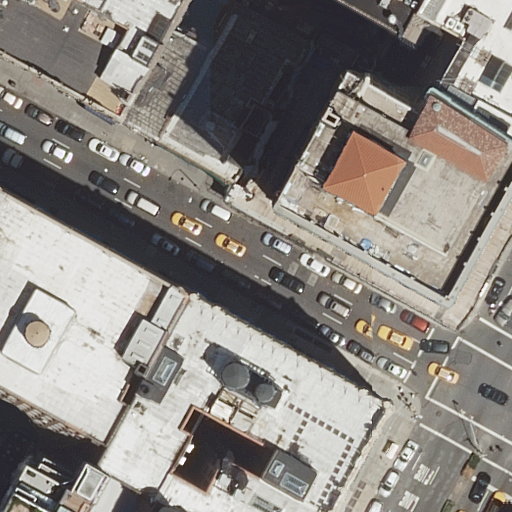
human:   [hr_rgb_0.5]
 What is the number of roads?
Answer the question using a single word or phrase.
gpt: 4

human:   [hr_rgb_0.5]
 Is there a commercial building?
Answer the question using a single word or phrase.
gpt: no

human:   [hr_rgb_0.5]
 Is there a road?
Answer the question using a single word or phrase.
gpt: yes

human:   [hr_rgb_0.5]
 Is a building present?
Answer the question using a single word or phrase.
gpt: yes

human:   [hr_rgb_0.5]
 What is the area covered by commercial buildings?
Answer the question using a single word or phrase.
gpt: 0m2

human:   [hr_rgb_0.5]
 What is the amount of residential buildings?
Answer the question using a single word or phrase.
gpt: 12

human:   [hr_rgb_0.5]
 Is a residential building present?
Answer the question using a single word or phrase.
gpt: yes

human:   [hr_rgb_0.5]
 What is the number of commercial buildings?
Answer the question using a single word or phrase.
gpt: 0

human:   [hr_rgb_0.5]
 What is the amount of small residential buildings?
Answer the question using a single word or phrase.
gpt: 5

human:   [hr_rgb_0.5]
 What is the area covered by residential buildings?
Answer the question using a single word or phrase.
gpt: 3104m2

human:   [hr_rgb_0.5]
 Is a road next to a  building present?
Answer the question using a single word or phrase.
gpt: yes

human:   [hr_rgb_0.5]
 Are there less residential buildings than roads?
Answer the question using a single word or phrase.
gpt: no

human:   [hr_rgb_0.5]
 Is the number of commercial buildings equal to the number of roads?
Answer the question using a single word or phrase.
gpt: no

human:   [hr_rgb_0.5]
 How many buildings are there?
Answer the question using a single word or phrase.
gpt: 12

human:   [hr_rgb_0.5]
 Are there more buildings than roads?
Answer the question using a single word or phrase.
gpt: yes

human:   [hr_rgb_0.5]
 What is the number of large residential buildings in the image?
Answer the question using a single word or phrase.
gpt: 3

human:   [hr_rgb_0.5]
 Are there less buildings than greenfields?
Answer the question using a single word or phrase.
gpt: no

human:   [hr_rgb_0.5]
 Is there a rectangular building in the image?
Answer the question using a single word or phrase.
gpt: yes

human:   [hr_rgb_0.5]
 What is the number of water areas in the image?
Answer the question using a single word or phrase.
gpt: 0

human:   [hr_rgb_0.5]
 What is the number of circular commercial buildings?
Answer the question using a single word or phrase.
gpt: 0

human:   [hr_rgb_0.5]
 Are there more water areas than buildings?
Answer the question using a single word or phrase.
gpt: no

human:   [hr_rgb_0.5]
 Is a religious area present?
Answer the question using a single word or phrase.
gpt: no

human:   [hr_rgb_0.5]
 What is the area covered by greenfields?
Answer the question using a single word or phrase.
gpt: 0m2

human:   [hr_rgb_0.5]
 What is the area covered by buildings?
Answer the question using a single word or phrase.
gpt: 3104m2

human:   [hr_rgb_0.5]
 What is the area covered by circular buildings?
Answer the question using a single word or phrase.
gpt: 0m2

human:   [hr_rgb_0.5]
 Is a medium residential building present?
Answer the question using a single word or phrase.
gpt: yes

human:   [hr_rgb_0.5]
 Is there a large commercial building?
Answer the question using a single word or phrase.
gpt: no

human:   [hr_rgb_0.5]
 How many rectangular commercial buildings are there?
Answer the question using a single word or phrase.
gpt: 0

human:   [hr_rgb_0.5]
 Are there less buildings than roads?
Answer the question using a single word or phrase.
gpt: no

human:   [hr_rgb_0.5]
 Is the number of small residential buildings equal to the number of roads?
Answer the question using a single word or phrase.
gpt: no

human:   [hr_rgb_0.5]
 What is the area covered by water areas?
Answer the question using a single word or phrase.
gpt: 0m2

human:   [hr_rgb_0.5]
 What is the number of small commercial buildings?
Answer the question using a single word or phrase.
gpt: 0

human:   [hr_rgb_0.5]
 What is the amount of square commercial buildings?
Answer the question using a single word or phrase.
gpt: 0

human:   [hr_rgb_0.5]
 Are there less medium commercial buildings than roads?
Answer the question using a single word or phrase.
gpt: yes

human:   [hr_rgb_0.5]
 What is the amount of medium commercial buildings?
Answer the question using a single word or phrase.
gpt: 0

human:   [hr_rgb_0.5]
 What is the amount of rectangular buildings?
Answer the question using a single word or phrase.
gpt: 11

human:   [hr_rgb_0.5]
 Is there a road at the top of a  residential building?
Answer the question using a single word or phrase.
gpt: yes

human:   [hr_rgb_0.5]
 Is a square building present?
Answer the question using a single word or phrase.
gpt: no

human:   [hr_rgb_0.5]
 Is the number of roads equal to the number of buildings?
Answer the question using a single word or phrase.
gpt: no

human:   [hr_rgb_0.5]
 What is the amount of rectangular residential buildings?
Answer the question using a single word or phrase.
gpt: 11

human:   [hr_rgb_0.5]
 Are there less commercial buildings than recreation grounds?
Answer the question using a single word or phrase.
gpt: no

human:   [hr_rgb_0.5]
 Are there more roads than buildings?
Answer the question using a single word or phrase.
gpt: no

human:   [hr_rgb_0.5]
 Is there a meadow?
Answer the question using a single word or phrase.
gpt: no

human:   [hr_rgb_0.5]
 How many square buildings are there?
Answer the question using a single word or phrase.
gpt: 0

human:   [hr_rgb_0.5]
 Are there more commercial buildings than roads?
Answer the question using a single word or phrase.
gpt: no

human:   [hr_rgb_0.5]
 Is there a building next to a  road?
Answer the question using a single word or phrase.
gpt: yes

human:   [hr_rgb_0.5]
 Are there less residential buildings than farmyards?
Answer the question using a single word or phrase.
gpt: no

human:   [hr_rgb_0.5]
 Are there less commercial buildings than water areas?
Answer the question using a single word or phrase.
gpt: no

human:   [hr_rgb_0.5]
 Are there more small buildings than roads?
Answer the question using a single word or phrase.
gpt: yes

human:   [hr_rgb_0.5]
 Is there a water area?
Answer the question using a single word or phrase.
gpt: no

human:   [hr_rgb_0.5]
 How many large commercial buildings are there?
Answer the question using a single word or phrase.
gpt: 0

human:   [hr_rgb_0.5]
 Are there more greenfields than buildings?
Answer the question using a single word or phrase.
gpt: no

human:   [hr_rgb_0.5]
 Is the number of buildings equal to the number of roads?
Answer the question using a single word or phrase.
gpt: no

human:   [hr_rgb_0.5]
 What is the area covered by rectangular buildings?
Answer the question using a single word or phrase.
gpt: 2210m2

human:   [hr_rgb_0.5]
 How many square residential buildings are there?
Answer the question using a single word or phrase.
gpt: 0

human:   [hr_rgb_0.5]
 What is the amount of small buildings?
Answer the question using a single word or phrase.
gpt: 5

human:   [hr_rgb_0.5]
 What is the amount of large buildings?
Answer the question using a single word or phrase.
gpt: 3

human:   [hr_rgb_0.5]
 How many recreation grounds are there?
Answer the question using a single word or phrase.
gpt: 0

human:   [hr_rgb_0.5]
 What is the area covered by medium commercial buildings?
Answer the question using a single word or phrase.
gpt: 0m2

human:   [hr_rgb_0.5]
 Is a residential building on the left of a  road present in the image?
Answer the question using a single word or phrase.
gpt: yes

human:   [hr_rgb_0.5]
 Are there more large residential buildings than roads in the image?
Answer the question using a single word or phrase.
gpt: no

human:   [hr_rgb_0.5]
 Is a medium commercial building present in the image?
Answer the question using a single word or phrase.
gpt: no

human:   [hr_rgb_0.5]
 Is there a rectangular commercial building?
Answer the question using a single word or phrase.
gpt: no

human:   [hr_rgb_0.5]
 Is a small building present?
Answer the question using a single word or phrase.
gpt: yes